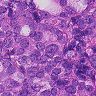
Metastatic tissue present: yes